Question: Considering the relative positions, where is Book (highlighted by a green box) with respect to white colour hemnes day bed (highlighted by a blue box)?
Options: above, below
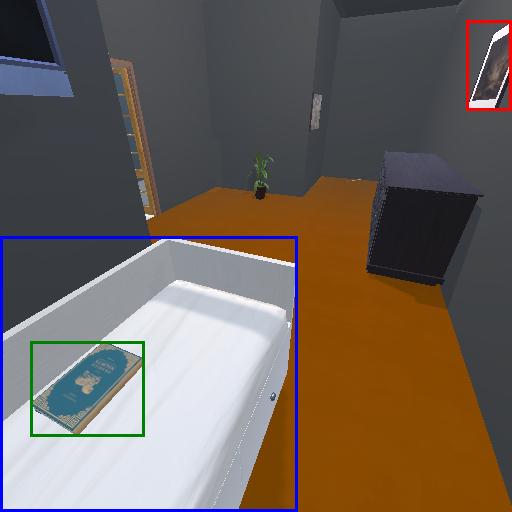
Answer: above